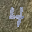
Label: 4